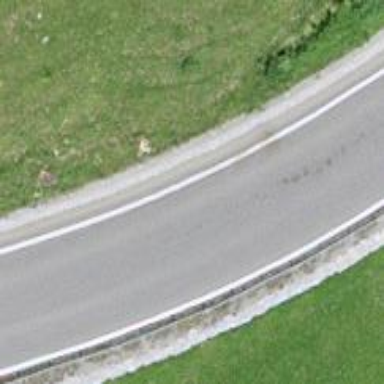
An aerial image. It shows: Tertiary road with asphalt surface.